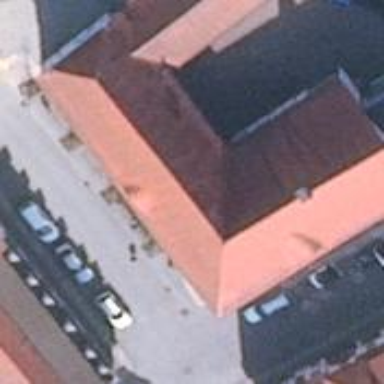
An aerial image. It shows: Building with ridged roof.